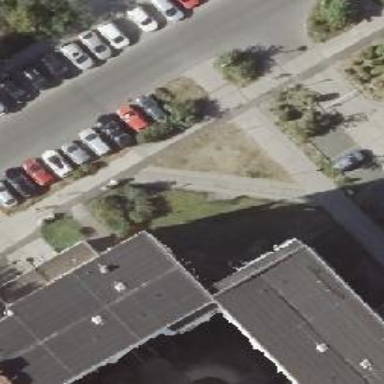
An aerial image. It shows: Street-side parking lot with asphalt surface.